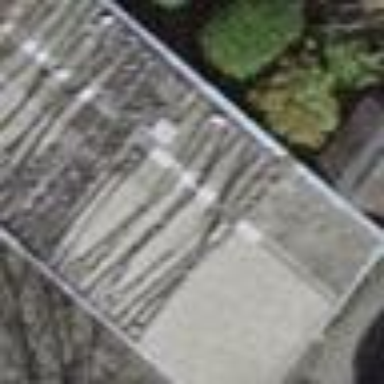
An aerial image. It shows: View of roof of building.